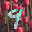
Label: 9